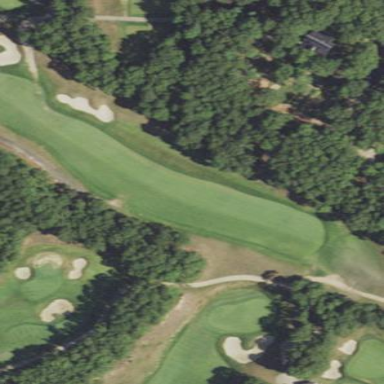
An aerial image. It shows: Rough area in golf course.